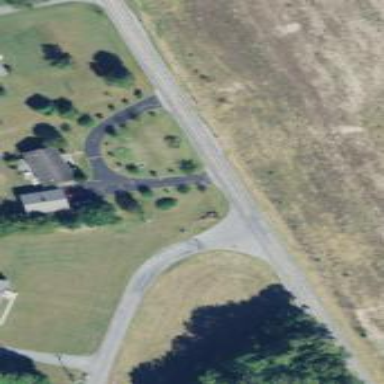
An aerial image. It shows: Stop road.